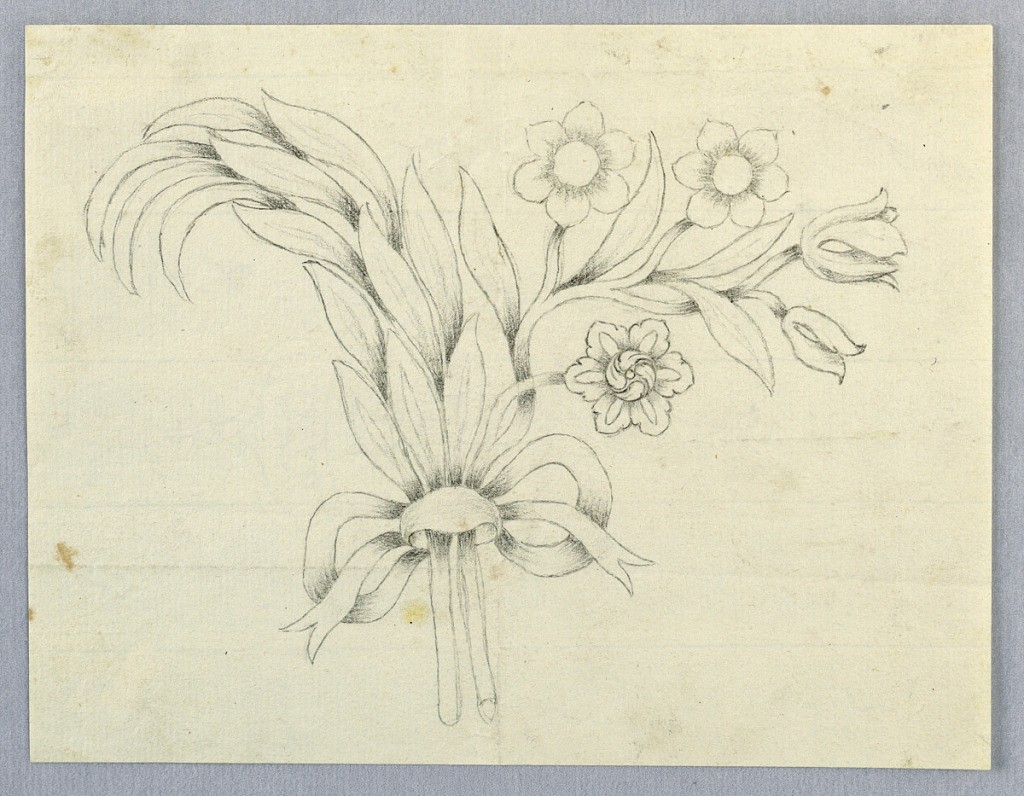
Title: Design for a Brooch with Flowers
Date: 1825–50
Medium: Graphite on paper
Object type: Drawing
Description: A leaf bough and various kinds of flowers, fastened by a bow-knot.